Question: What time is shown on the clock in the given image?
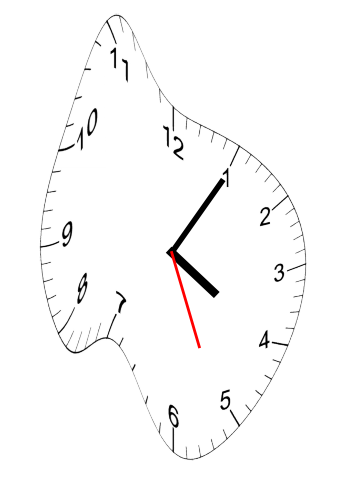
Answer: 04:05:26